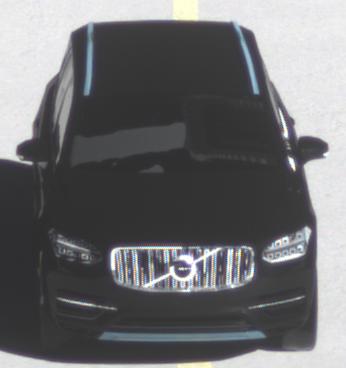
Make: Volvo
Model: XC90 B5
Detailed model: XC90 (L)
Model produced from: 2019/08
Model produced until: 2020/04
Doors: 5
Color: black
Road condition: dry road
Daytime: midday
Contrast: high contrast